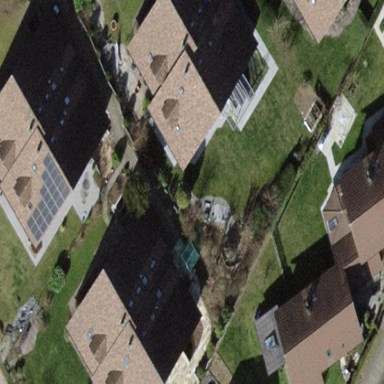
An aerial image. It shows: Terrace building.